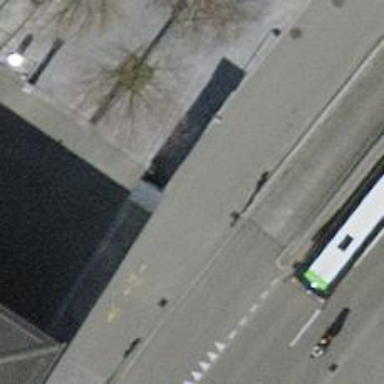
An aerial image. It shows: Asphalt sidewalk that serves as footway.